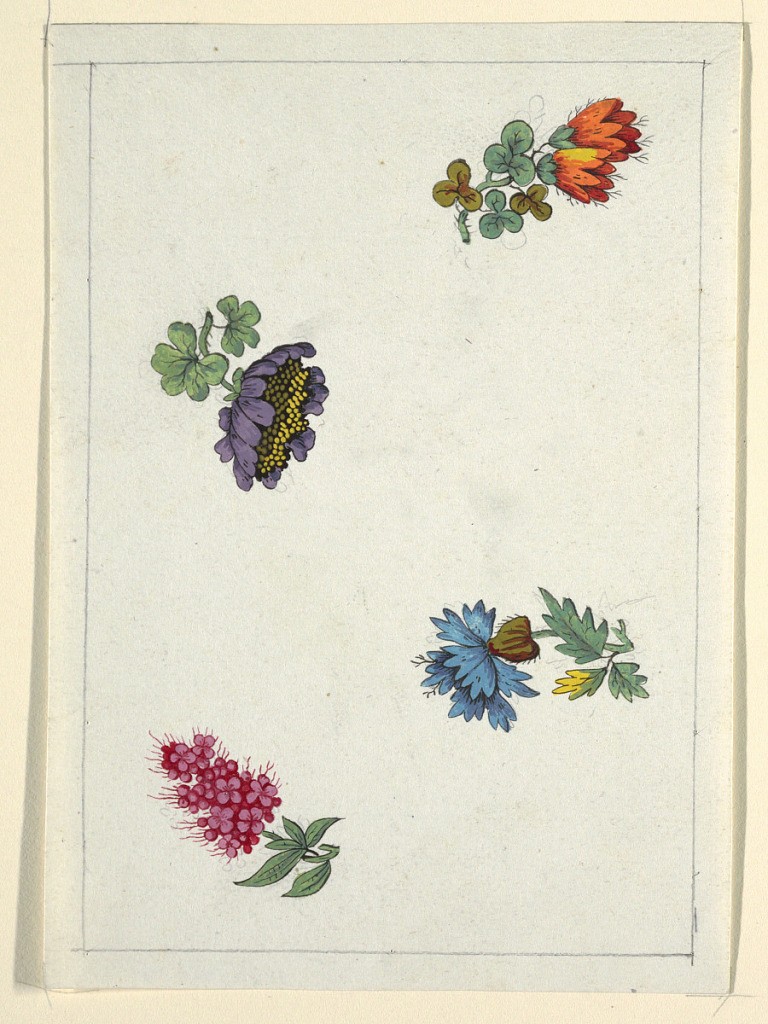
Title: Floral design for printed textile
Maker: Louis-Albert DuBois, Swiss, 1752–1818
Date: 1800–1818
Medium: Brush and gouache, graphite on white wove paper
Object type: Drawing
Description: Scattered floral sprigs on white ground.